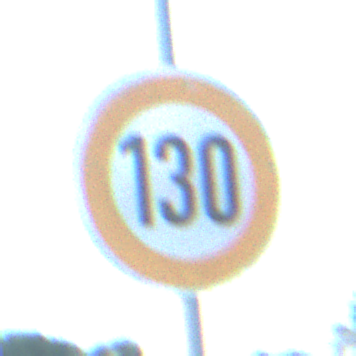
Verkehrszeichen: Geschwindigkeit130
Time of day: SunriseSunset
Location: Outdoor (Nature)
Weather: PartlyCloudy
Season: NotSpecified
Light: Natural